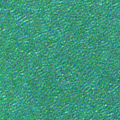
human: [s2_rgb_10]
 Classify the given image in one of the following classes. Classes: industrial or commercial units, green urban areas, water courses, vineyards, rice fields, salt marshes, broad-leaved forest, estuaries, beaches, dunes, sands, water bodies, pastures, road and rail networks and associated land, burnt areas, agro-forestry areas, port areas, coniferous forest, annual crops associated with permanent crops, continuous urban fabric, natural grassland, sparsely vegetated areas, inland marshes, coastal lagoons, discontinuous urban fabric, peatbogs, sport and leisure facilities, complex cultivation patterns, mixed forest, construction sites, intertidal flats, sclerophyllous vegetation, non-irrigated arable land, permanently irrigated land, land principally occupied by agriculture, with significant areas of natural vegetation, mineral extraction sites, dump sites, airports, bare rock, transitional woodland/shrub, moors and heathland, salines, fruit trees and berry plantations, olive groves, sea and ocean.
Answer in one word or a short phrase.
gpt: sea and ocean